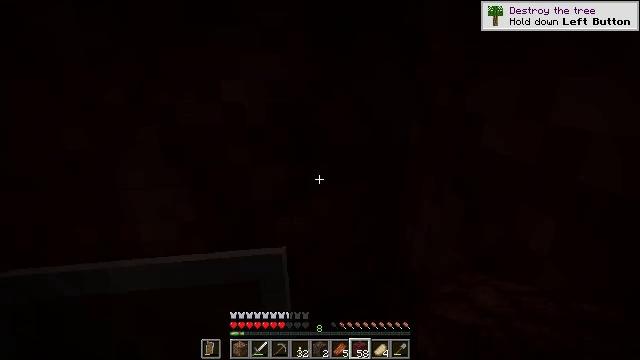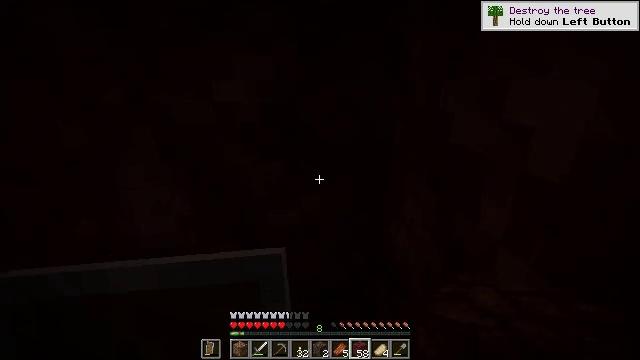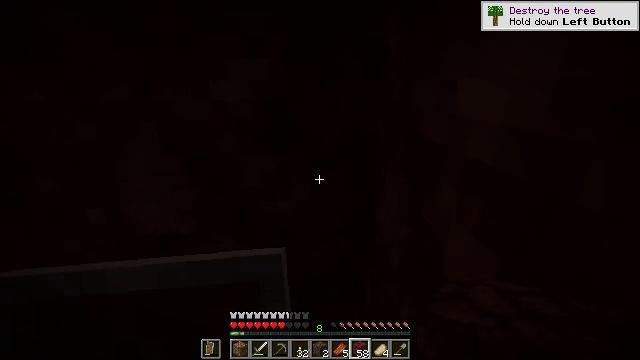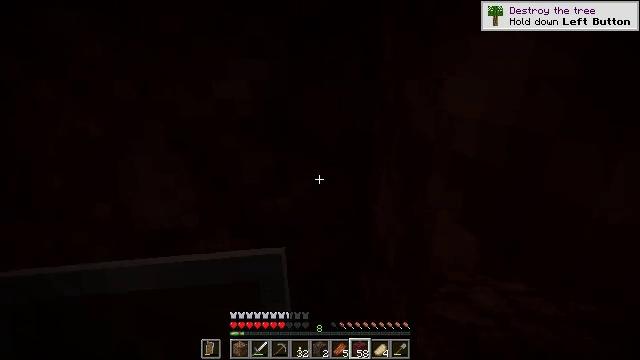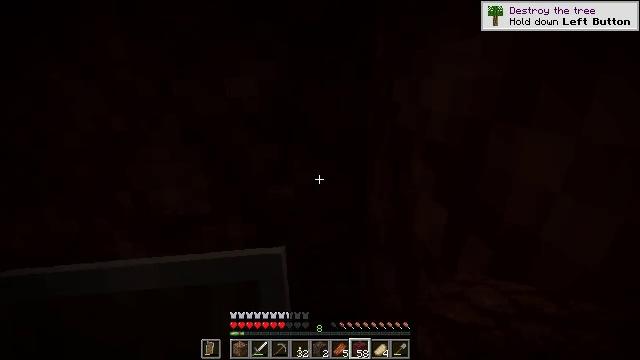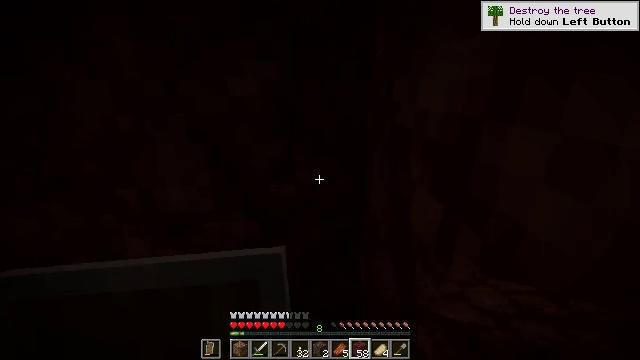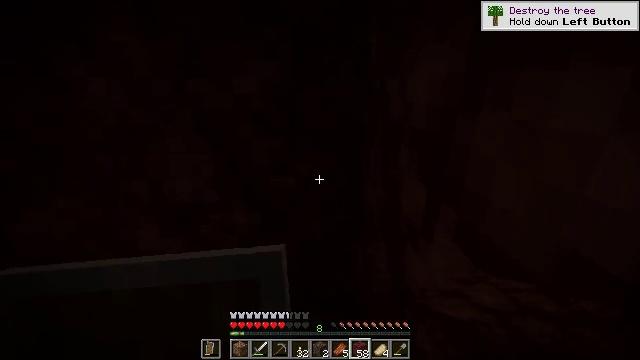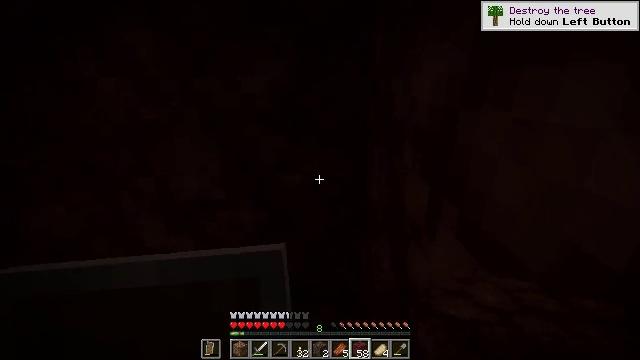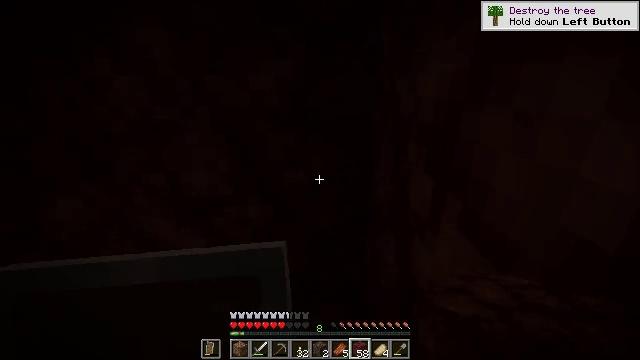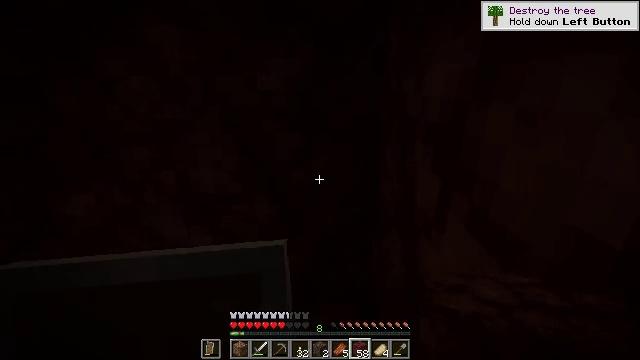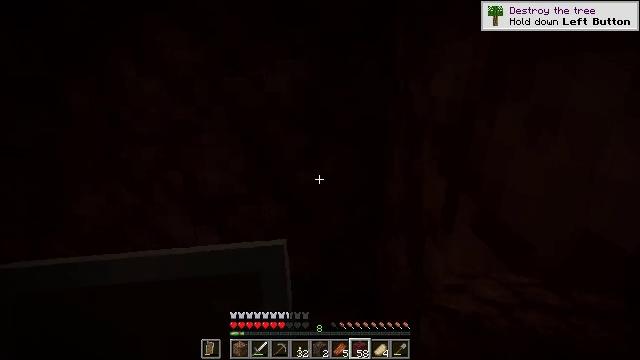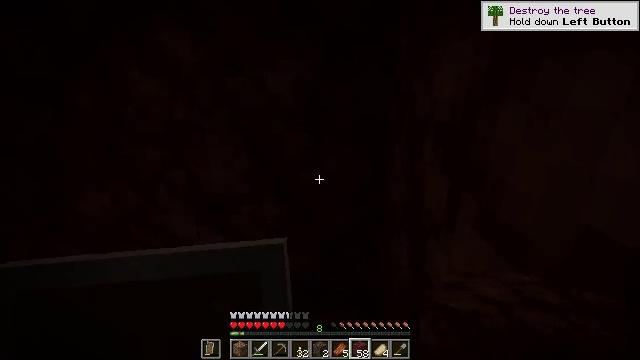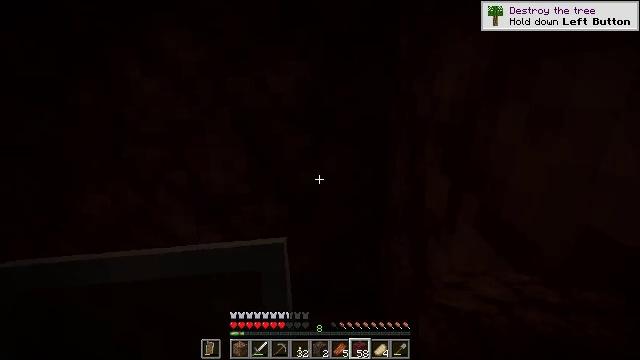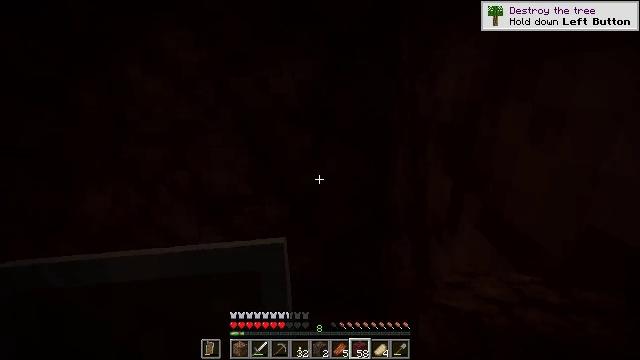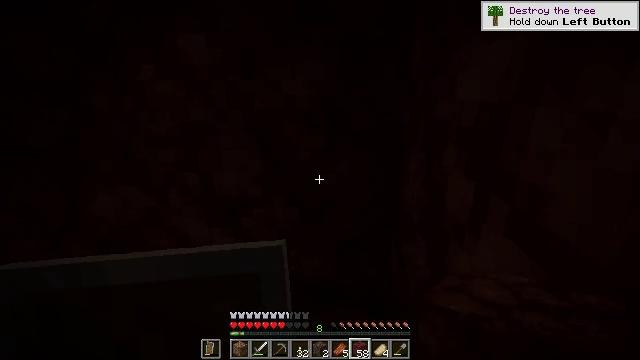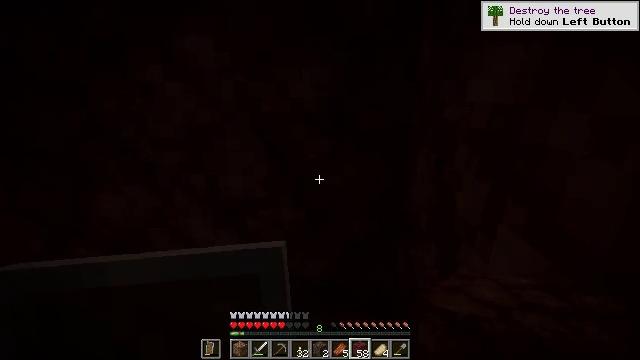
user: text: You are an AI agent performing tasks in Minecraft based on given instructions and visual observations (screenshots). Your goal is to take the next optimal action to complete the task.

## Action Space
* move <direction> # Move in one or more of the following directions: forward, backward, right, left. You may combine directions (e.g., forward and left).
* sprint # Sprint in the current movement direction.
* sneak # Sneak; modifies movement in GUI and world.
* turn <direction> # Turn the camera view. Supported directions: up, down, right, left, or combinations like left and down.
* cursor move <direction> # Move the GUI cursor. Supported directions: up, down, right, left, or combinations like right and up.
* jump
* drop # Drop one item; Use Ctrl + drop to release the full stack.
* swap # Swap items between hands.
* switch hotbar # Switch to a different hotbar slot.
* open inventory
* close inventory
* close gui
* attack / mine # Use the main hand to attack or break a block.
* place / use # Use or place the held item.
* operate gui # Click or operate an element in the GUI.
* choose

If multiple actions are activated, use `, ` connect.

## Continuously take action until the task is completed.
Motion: motion action
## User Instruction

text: Gather netherrack as a building material.
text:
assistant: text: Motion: move back and move right, sneak
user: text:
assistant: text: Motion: move back and move right, sneak
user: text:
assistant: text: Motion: move back and move right, sneak
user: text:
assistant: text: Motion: move back, sneak
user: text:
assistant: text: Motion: move back, sneak
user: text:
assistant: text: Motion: sneak
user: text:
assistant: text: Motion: sneak, turn left
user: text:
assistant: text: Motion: sneak, turn left
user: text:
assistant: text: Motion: sneak, turn left
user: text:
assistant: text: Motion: sneak, turn left
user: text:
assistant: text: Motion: sneak
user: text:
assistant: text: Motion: sneak
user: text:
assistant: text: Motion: move left, sneak
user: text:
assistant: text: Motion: move left, sneak
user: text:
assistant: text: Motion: move left, sneak
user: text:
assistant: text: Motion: sneak
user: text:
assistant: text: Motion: sneak
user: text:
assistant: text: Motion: sneak
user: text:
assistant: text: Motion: sneak
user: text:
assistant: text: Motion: sneak
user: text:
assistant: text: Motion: sneak
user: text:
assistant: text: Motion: sneak
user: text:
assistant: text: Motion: sneak
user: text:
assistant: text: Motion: sneak
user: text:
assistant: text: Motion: sneak
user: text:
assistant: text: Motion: sneak
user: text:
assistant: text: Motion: sneak
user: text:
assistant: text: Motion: sneak
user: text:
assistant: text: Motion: sneak
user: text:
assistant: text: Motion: sneak